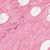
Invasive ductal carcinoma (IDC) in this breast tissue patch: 0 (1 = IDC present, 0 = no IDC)